Question: What is the approach to find the GCD (Greatest Common Divider) with three numbers?
The following code shows the approach with 2 numbers, which uses an elementary version of Euclids algorithm (since input is positive) to calculated the GCD.
'''
public class GCD {
public static void main(String[] args) {
int age1 = 10;
int age2 = 15;
int multiple1OfGCD = age1;
int multiple2OfGCD = age2;
while (multiple1OfGCD != multiple2OfGCD ) {
if (multiple1OfGCD > multiple2OfGCD) {
multiple1OfGCD -= multiple2OfGCD;
}
else {
multiple2OfGCD -= multiple1OfGCD;
}
}
System.out.println("The GCD of " + age1 + " and " + age2 + " is " + multiple1OfGCD);
int noOfPortions1 = age1 / multiple1OfGCD;
int noOfPortions2 = age2 / multiple1OfGCD;
System.out.println("So the cake should be divided into "
+ (noOfPortions1 + noOfPortions2));
System.out.println("The " + age1 + " year old gets " + noOfPortions1
+ " and the " + age2 + " year old gets " + noOfPortions2);
}
}
'''
I want the output to look like in picture below:
.
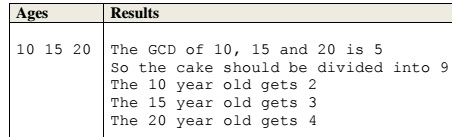
Answer: Hope It will help
'''
public static void main (String[] args)
{
int a,b,c;
a=10;
b=15;
c=20;
int d= gcd(a,b,c);
System.out.println("The GCD of "+a+", "+b+" and "+c+ " is "+d);
int cake=a/d+b/d+c/d;
System.out.println("So the cake is divided into "+ cake);
System.out.println("The "+a+ " Years old get "+a/d );
System.out.println("The "+b+ " Years old get "+b/d );
System.out.println("The "+c+ " Years old get "+c/d );
}
public static int gcd(int a, int b, int c){
return calculateGcd(calculateGcd(a, b), c);
}
public static int calculateGcd(int a, int b) {
if (a == 0) return b;
if (b == 0) return a;
if (a > b) return calculateGcd(b, a % b);
return calculateGcd(a, b % a);
}
}
'''